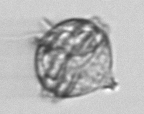
Label: Protoperidinium